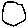
Label: circle